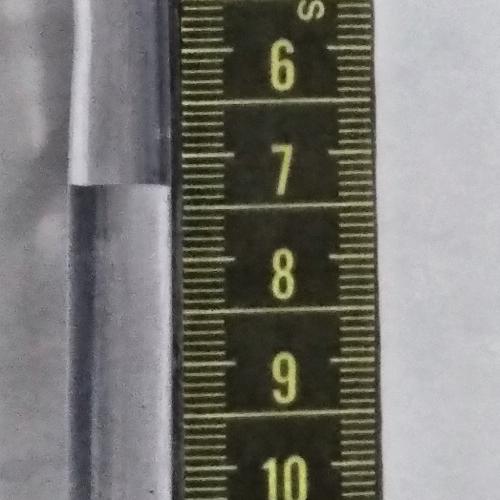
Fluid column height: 7.3 cm